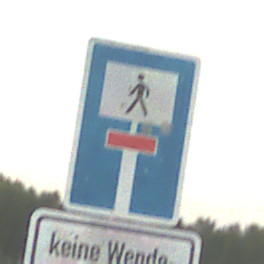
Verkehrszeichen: SackgasseFussgaengerDurchlaessig
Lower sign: HinweisGeaenderteVorfahrtVerkehrsfuehrungVerkehrsregelung3
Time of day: SunriseSunset
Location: Outdoor (RoadRail)
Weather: PartlyCloudy
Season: NotSpecified
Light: Natural